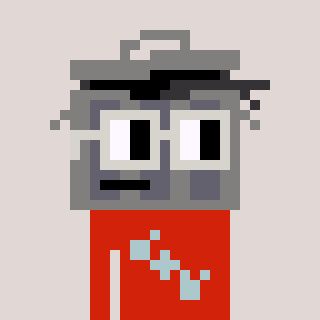
a pixel art character with square light gray glasses, a trashcan-shaped head and a red-colored body on a warm background